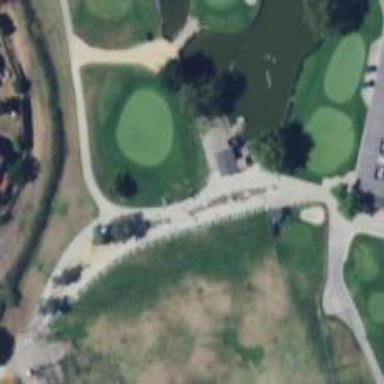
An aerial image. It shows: Footway that serves as golf path.